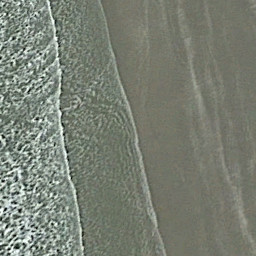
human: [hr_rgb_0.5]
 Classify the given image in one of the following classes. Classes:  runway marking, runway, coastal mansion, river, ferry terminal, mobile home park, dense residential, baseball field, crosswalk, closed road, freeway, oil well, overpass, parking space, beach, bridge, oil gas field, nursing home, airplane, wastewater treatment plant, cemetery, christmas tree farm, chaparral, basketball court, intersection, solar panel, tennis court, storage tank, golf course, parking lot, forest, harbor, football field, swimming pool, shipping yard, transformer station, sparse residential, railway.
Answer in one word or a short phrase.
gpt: beach